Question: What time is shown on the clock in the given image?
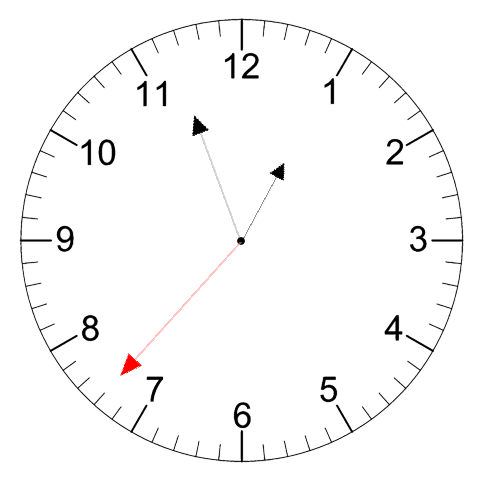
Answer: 12:56:37